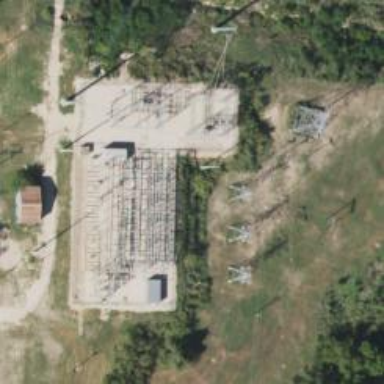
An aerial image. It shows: Power tower.